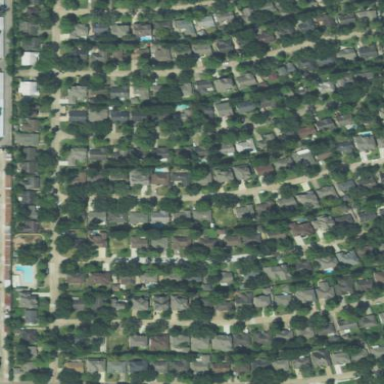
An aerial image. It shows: Residential area composed of single-family homes.